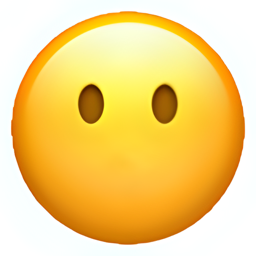
Name: face without mouth
Emoji: 😶
Group: Smileys & Emotion
Sub-group: face-neutral-skeptical